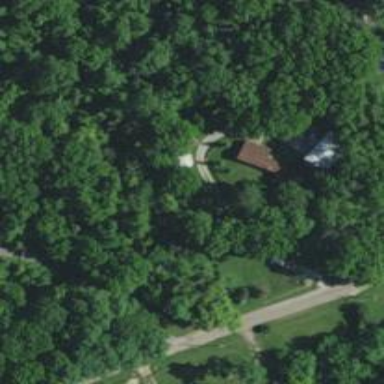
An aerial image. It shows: Driveway leading to service road.